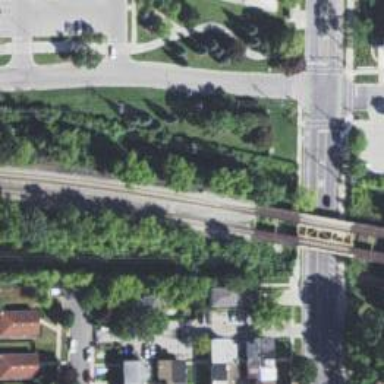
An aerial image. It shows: Railway bridge with electrified lines.